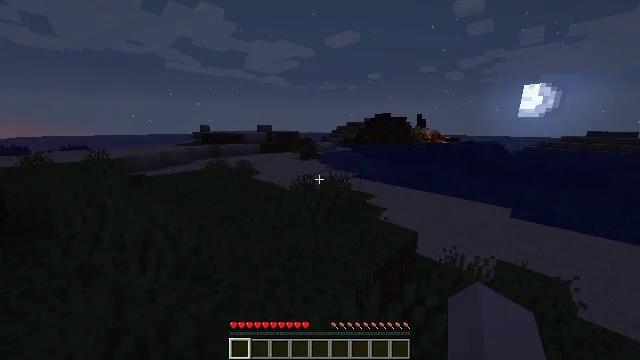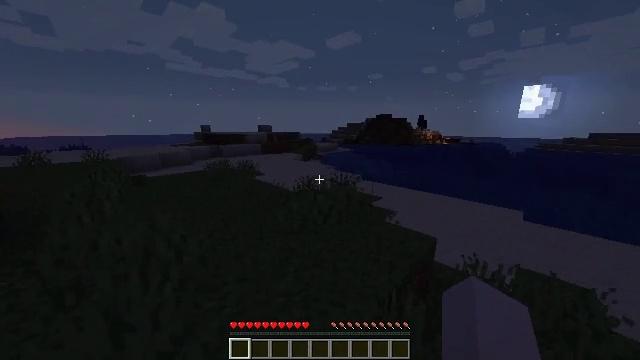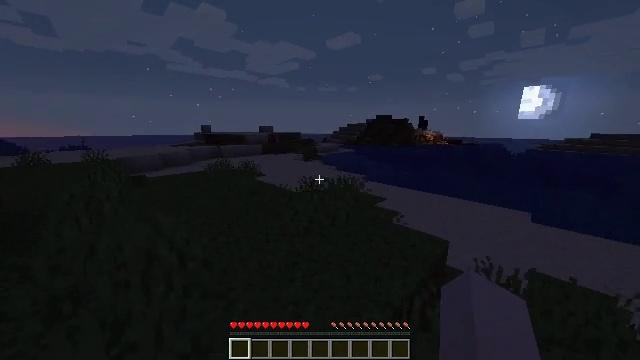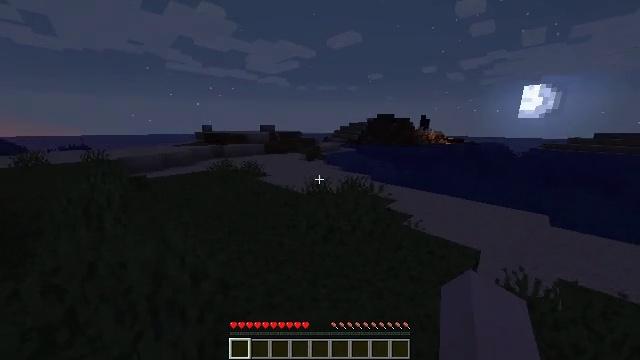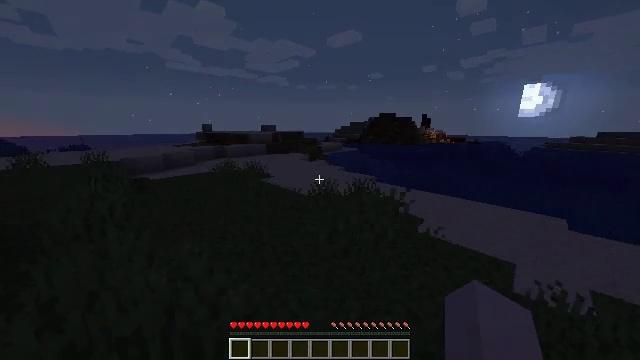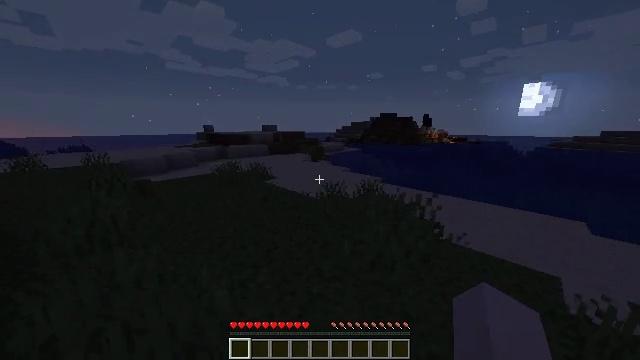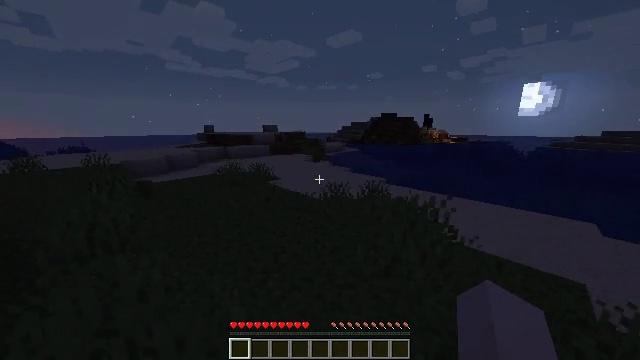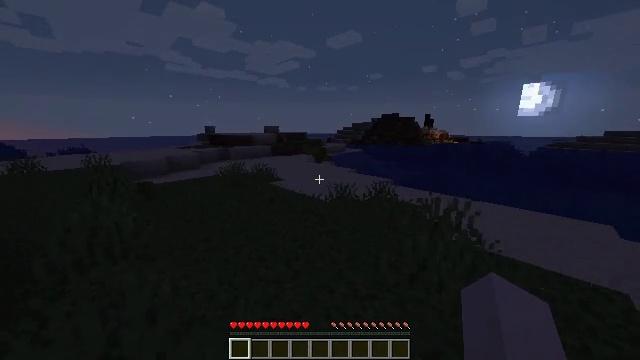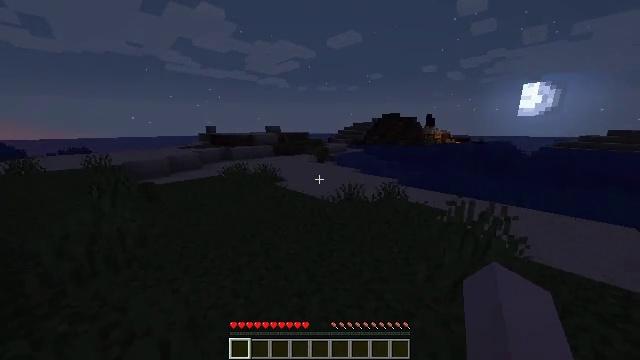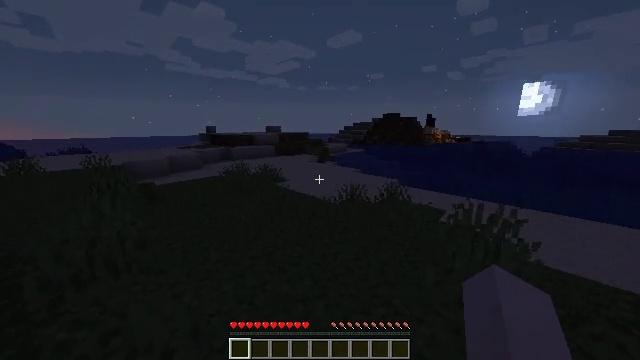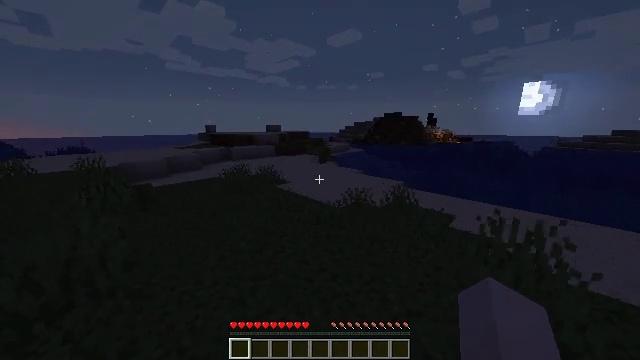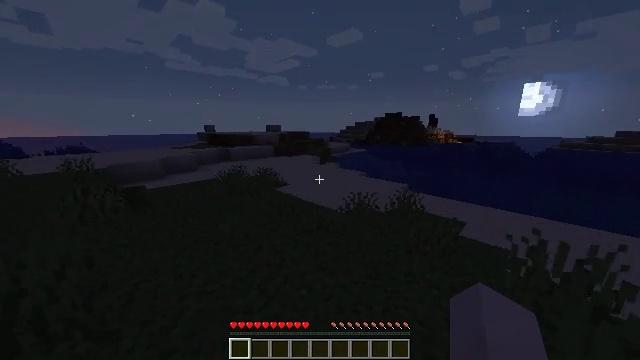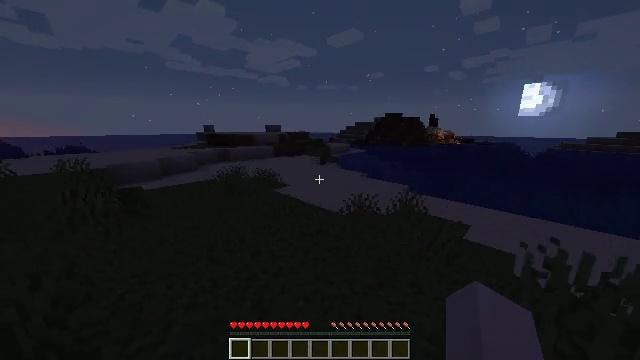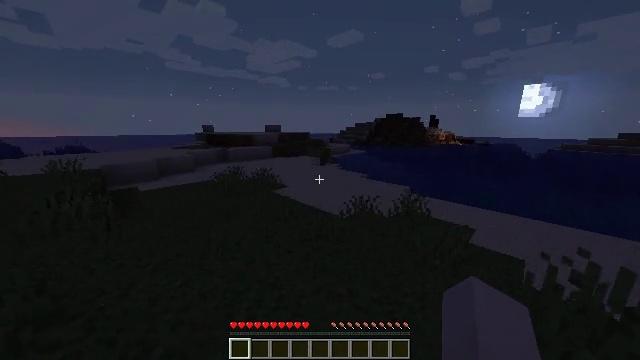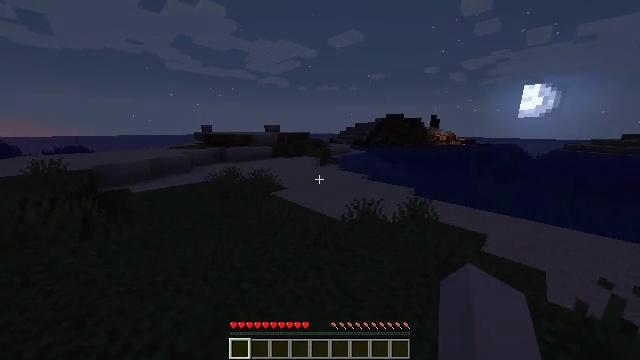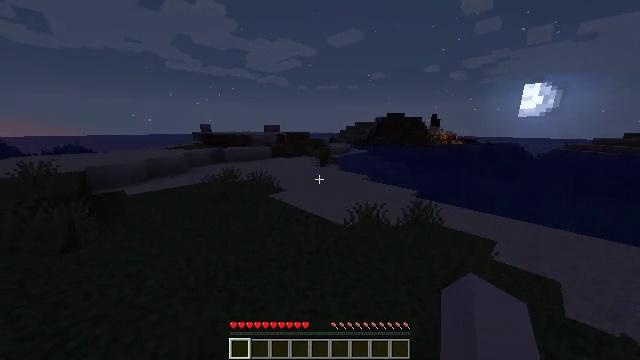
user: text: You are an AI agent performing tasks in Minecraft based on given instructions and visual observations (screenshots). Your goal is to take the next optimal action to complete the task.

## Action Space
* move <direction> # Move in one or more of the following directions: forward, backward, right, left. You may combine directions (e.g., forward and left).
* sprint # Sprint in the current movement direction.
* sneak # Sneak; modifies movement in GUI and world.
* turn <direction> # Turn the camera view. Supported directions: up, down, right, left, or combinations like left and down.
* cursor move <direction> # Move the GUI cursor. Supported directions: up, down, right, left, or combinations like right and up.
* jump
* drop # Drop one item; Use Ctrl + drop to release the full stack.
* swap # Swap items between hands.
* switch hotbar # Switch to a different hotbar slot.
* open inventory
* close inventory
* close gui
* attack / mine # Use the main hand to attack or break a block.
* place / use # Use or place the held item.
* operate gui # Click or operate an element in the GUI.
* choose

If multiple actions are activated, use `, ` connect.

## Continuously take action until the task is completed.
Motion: motion action
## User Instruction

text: Break the chest to retrieve items inside.
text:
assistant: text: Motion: move forward and move left, sprint
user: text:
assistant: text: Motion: move forward and move left, sprint
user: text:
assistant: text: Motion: move forward and move left, sprint
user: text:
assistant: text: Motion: move forward and move left, sprint
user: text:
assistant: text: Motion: move forward and move left, sprint
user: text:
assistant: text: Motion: move forward and move left, sprint
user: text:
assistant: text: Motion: move forward and move left, sprint
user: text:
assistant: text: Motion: move forward and move left, sprint
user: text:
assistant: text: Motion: move forward, sprint
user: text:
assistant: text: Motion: move forward, sprint
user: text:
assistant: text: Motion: move forward, sprint
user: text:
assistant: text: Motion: move forward, sprint
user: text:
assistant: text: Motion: move forward, sprint
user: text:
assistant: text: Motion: move forward, sprint
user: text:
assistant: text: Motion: move forward, sprint
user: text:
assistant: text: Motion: move forward, sprint
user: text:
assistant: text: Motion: move forward, sprint
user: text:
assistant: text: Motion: move forward, sprint
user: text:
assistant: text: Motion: move forward, sprint
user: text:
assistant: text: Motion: move forward, sprint
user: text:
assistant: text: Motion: move forward, sprint
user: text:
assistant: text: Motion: move forward, sprint
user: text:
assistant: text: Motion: move forward, sprint
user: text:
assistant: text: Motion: move forward, sprint
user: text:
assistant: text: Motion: move forward, sprint
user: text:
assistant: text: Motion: move forward, sprint
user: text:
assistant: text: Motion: move forward, sprint
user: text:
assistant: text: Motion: move forward, sprint
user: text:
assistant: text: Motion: move forward, sprint
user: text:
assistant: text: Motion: move forward, sprint